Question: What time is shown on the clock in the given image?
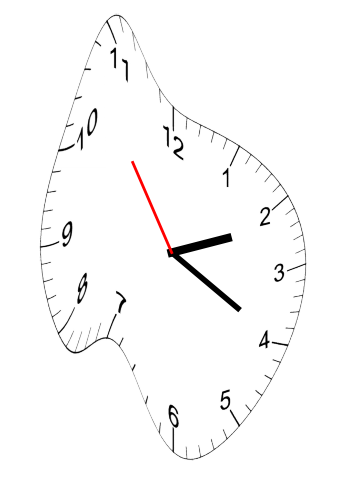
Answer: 02:19:54